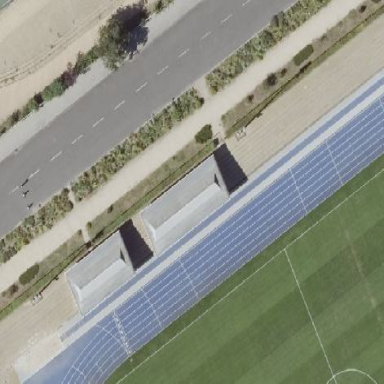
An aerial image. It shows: Pitch designed for long jump sports in leisure land area.